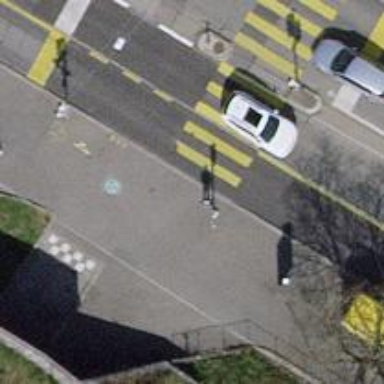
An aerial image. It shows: Pedestrian path with asphalt surface.